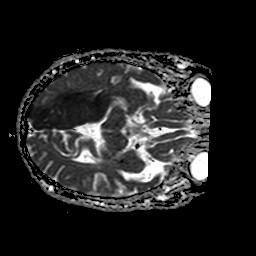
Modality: ADC
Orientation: axial
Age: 74
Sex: female
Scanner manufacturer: philips
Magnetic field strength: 1.5 T
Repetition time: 3.54 s
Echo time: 0.09411 s